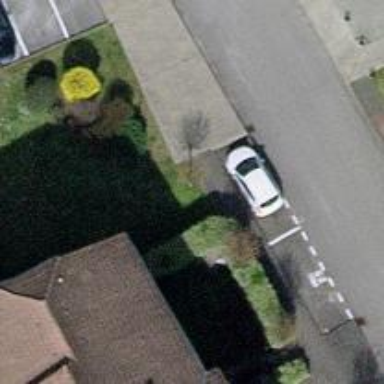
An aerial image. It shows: Evergreen hedge serving as barrier.